Question: i want o install Intel HAXM. unable to install it. following error pop ups as shown in screen shot.
I have turned on VT from bios.
VT is turned on, is showing.
Still i get this error. kindly check and reply.

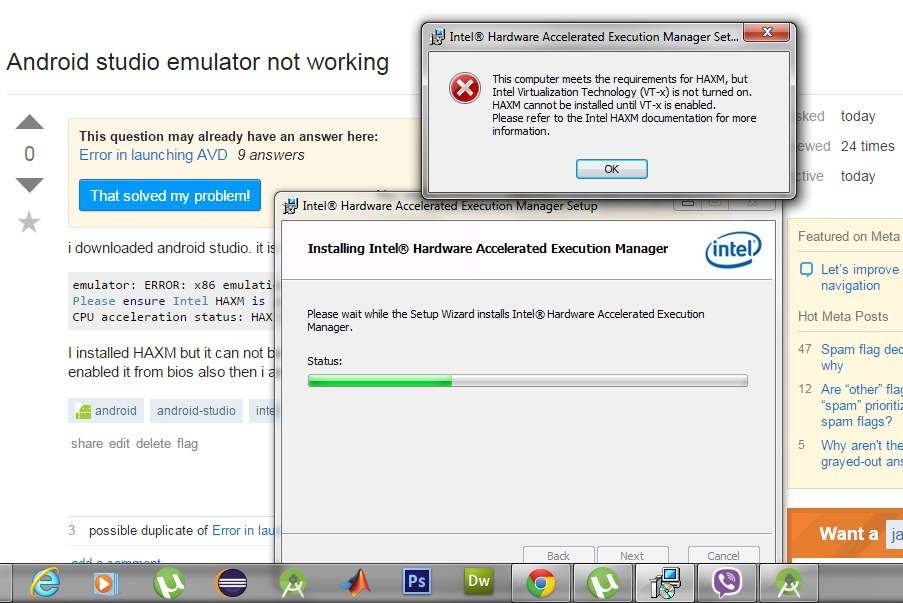
Answer: What matters is the CPU - must be Intel processor that supports VT and NX bit (XD) - you can check your CPU # at <URL>
Also make sure hyperV off bcdedit /set hypervisorlaunchtype off
XD bit is on bcdedit /set nx AlwaysOn
Use the installer from <URL>
If you're using Avast, disable "Enable hardware-assisted virtualization" under: Settings > Troubleshooting. Restart the PC and try to run the HAXM installation again